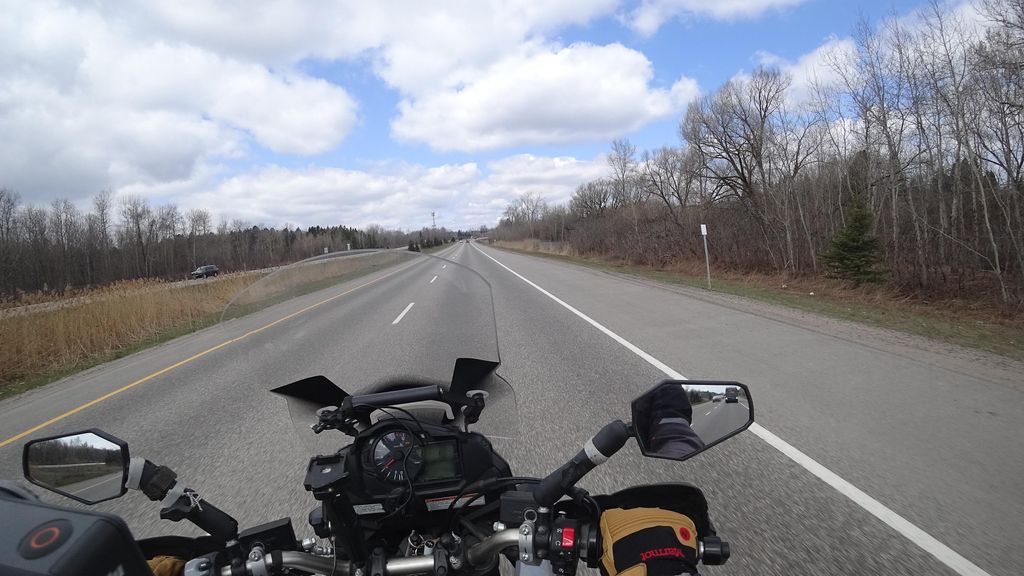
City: quebec_city